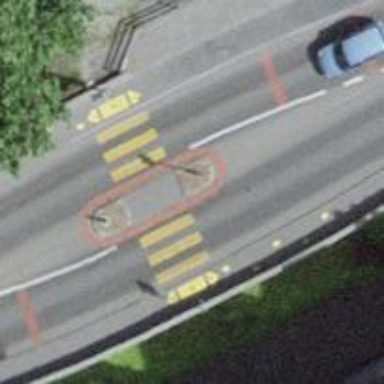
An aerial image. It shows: Uncontrolled zebra crossing with pedestrian island.